Field crop: maize
Growth stage: 2
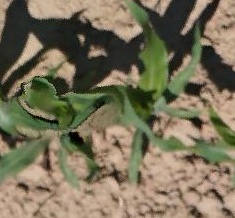
Species: maize